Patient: sex F, age 54
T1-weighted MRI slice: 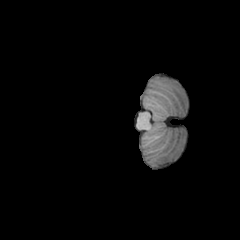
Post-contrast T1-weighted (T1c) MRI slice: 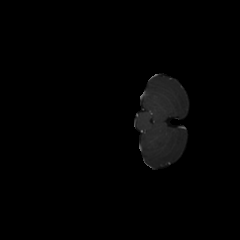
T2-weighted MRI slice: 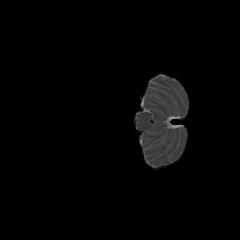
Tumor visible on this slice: no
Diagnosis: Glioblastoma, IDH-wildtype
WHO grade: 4